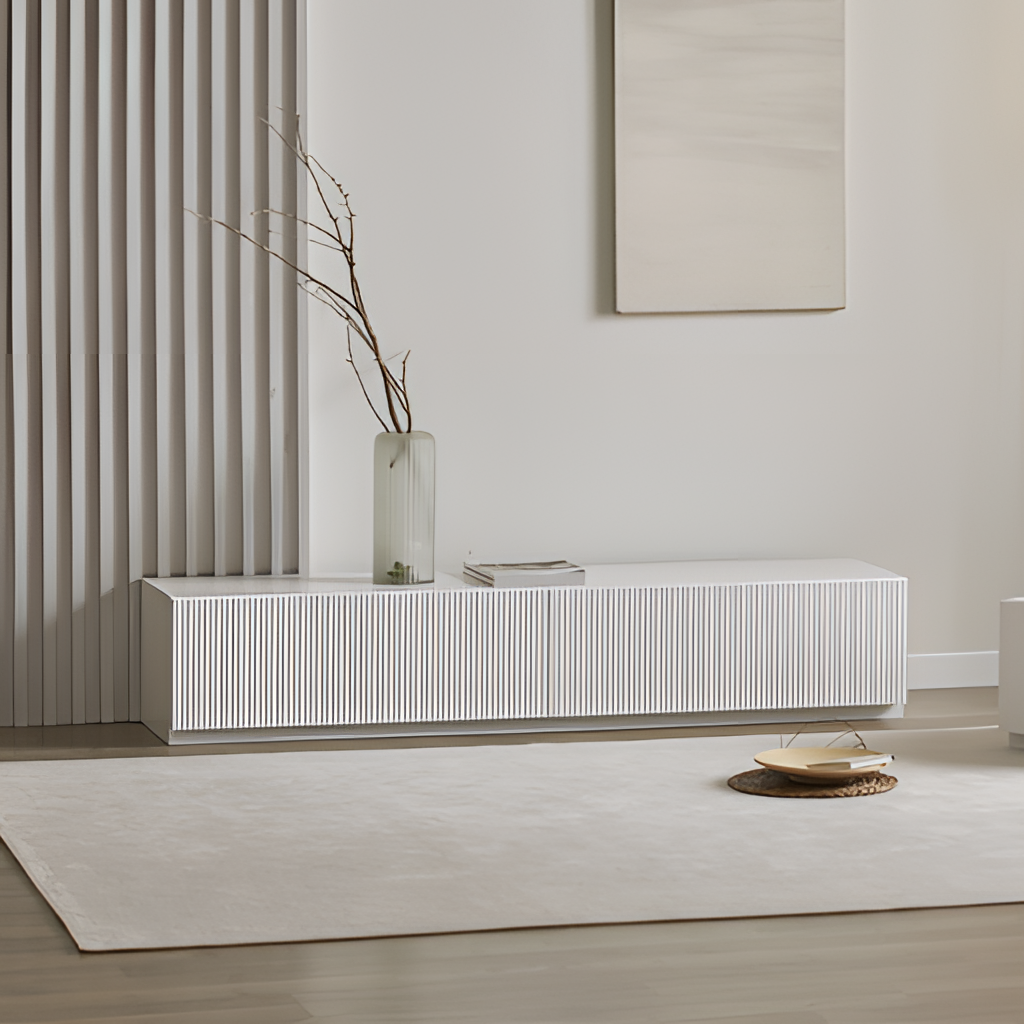
living room, lacquer media console, paint wallpaper, with solid pattern, brown wood flooring, with plank pattern, minimalistic